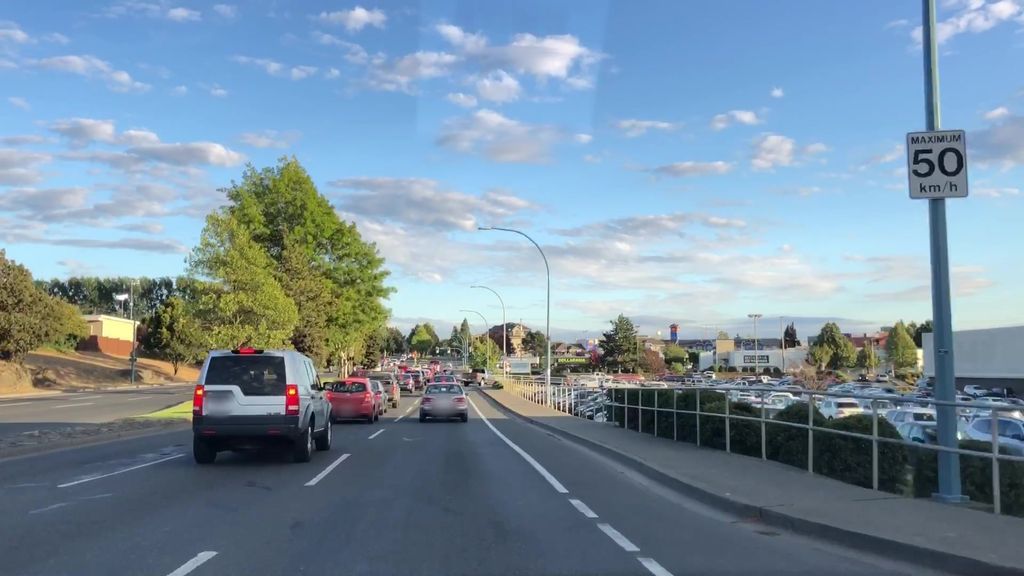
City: victoria